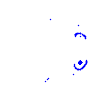
Particle: pion